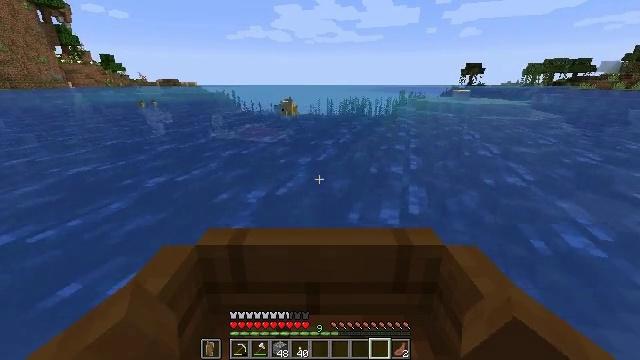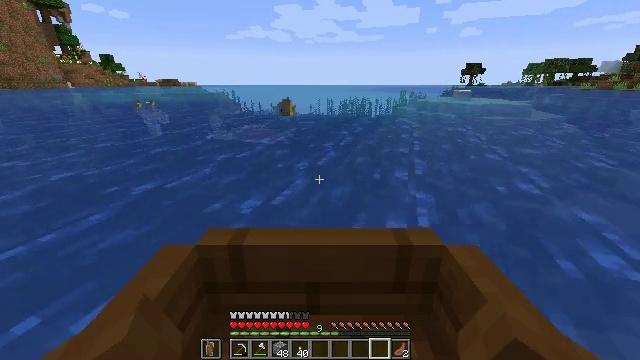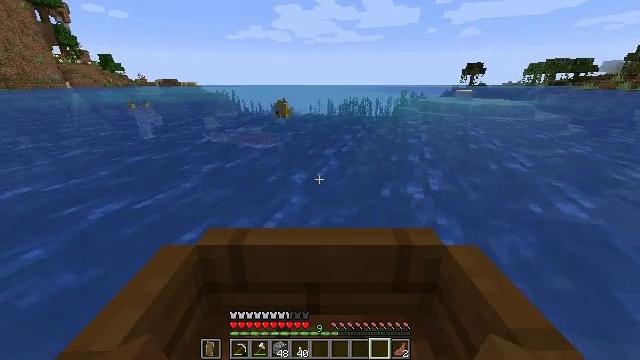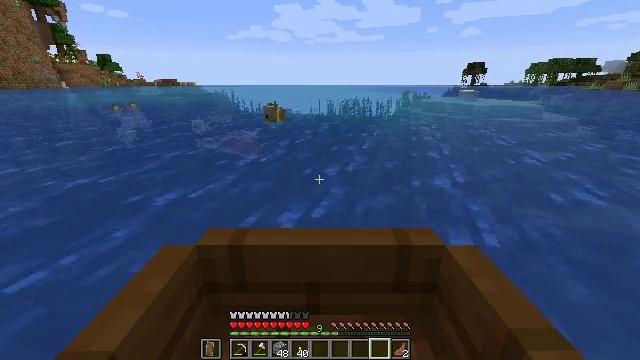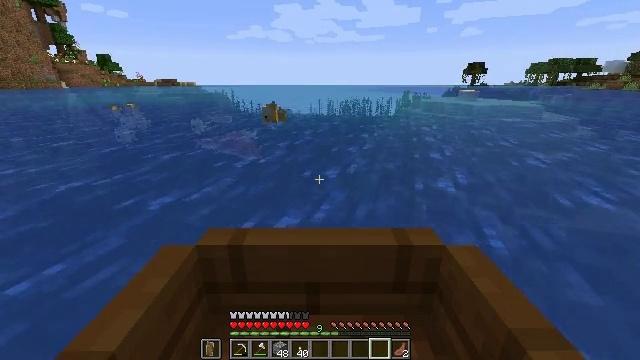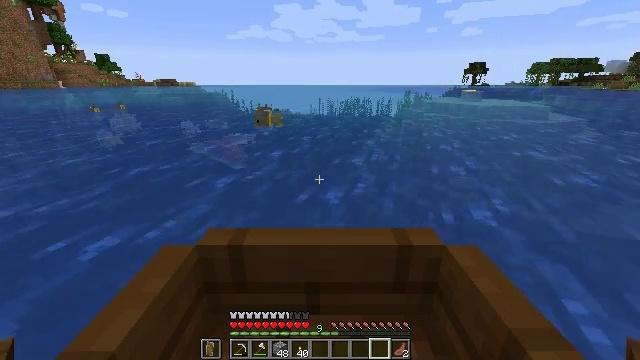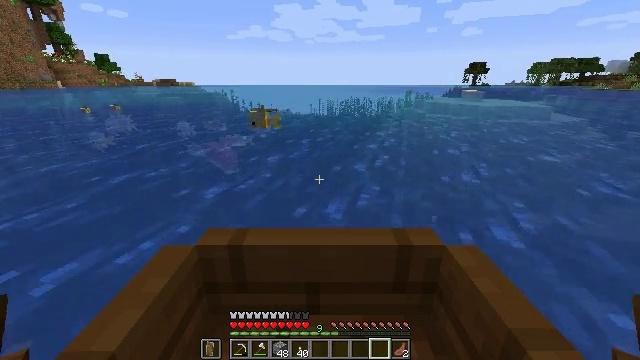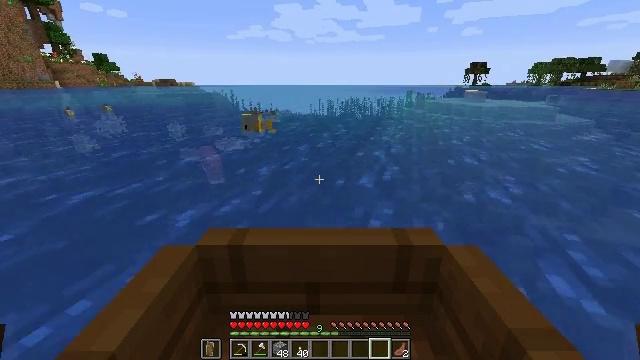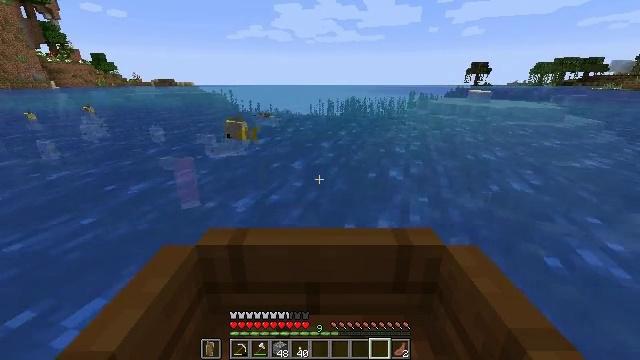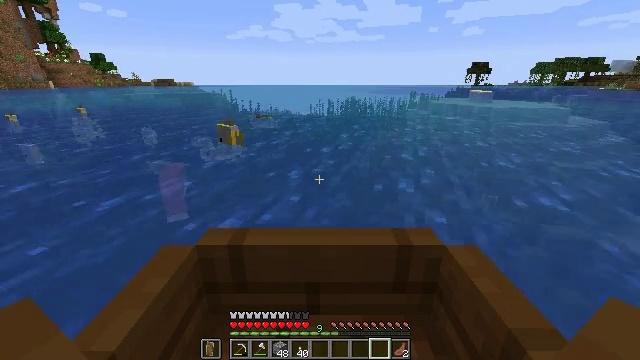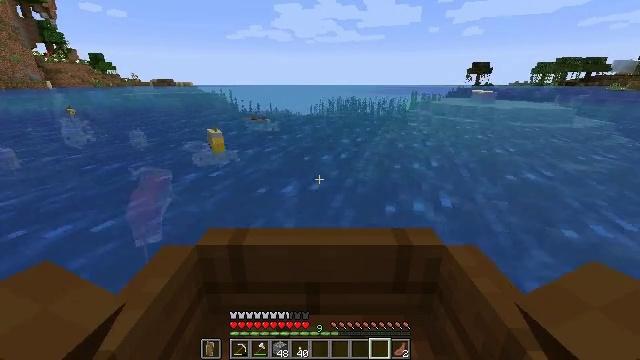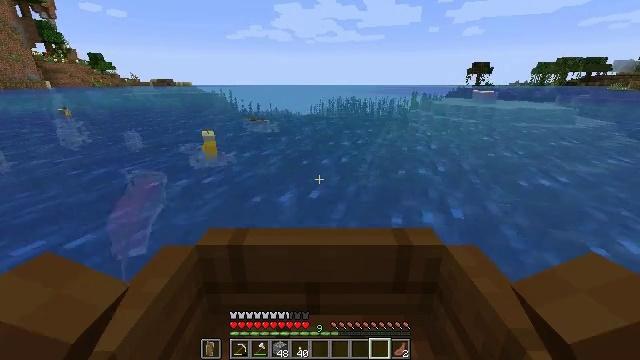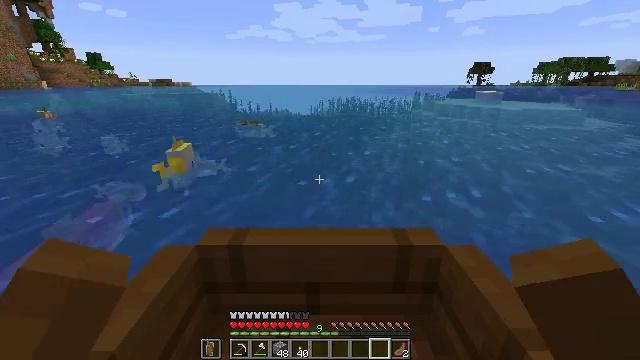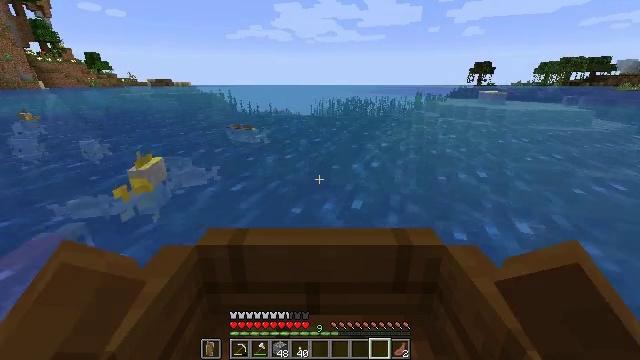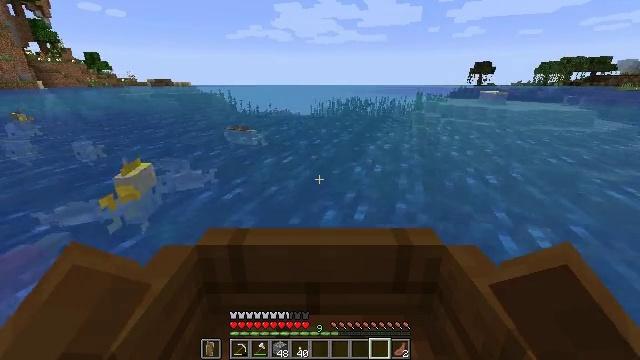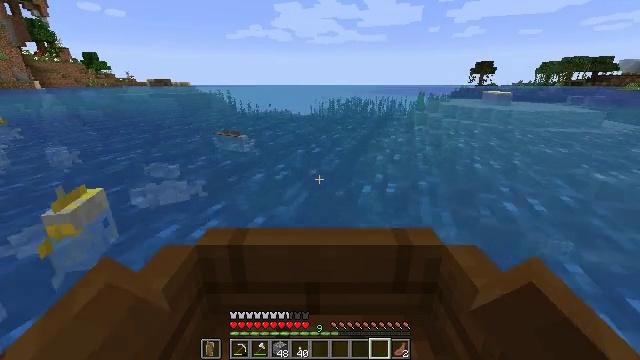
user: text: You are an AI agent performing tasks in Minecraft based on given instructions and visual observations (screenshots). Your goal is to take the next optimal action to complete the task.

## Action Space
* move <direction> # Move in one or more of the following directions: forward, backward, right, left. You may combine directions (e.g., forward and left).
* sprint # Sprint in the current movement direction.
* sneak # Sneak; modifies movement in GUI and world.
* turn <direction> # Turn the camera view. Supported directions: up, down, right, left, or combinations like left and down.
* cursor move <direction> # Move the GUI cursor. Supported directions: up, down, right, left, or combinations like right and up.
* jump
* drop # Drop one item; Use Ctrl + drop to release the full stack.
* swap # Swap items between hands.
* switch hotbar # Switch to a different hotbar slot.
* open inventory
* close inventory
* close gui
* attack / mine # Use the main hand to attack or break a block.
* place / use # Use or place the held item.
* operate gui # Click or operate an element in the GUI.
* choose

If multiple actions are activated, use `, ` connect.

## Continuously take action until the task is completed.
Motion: motion action
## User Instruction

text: Collect kelp plant from the sea.
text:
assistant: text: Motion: move forward
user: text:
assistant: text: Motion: move forward
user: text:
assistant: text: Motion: move forward
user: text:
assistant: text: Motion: move forward
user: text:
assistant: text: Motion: move forward
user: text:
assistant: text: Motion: move forward
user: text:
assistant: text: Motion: move forward
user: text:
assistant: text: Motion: move forward
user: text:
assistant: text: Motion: move forward
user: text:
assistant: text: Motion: move forward
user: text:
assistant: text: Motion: move forward
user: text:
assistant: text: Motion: move forward
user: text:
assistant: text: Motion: move forward
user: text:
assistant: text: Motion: move forward
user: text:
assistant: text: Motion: move forward
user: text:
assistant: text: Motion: move forward
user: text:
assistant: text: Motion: move forward
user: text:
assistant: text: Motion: move forward
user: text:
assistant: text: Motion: move forward
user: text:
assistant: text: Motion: move forward
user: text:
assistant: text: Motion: move forward
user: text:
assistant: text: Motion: move forward
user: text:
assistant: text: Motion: move forward
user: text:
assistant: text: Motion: move forward
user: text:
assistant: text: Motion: move forward
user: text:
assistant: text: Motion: move forward
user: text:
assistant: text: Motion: move forward
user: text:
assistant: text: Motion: move forward
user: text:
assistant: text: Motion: move forward
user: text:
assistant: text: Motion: move forward